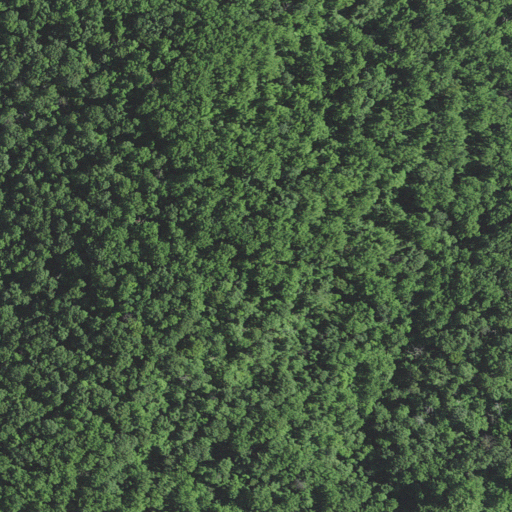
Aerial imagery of mountain in Virginia named Tom Mountain containing only deciduous forest